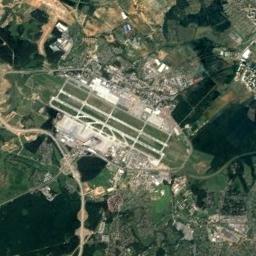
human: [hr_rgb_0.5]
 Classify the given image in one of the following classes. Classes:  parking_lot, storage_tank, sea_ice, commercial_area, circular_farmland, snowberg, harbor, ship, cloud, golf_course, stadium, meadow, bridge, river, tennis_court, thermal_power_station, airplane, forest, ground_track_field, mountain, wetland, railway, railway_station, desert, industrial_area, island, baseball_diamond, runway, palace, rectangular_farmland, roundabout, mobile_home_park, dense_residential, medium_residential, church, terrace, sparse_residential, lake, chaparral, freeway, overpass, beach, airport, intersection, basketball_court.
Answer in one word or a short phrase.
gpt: airport